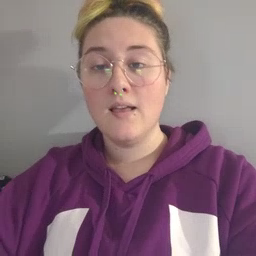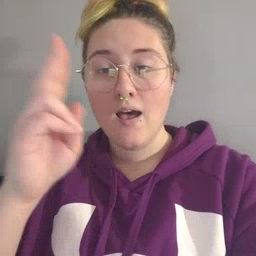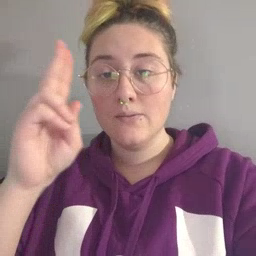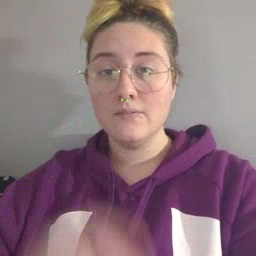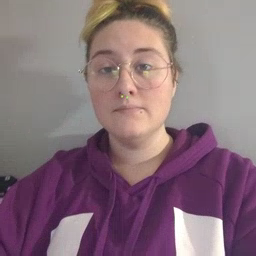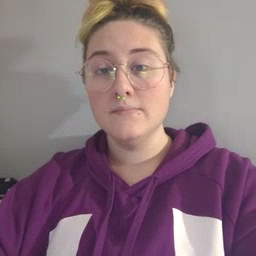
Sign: uncle